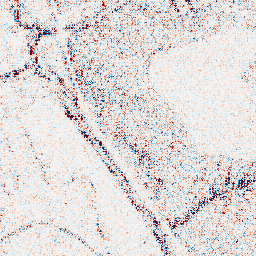
Category: wavelet
Decomposition family: wavelet_biorthogonal
Decomposition parameters: wavelet: bior4.4
level: 1
Upsampling method: quintic
Upsampling parameters: scale: 8
Upsampling scale: 8